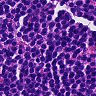
Metastatic tissue present: no